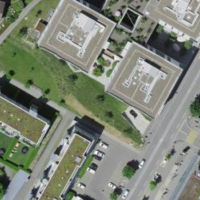
EUNIS habitat code: 54
Species observed at this site:
Fagus sylvatica